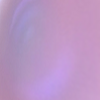
Label: sunburn